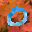
Label: 0